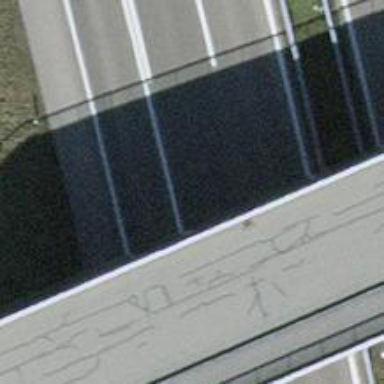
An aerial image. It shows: Asphalt motorway link.